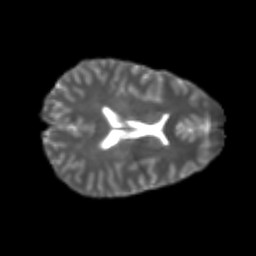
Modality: T2w
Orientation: axial
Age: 24
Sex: female
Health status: healthy
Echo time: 0.074 s